Interaction volume radius: 5 \u00c5
Interaction volume height: 10 \u00c5
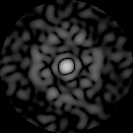
Disorder parameter: 0.7841